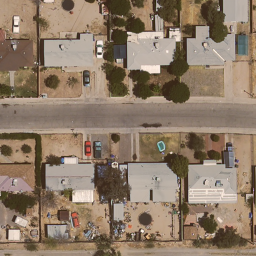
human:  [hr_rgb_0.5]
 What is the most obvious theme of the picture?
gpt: medium residential